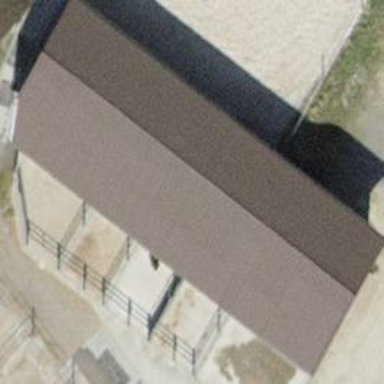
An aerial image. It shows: Farm auxiliary building with gabled roof.